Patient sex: F
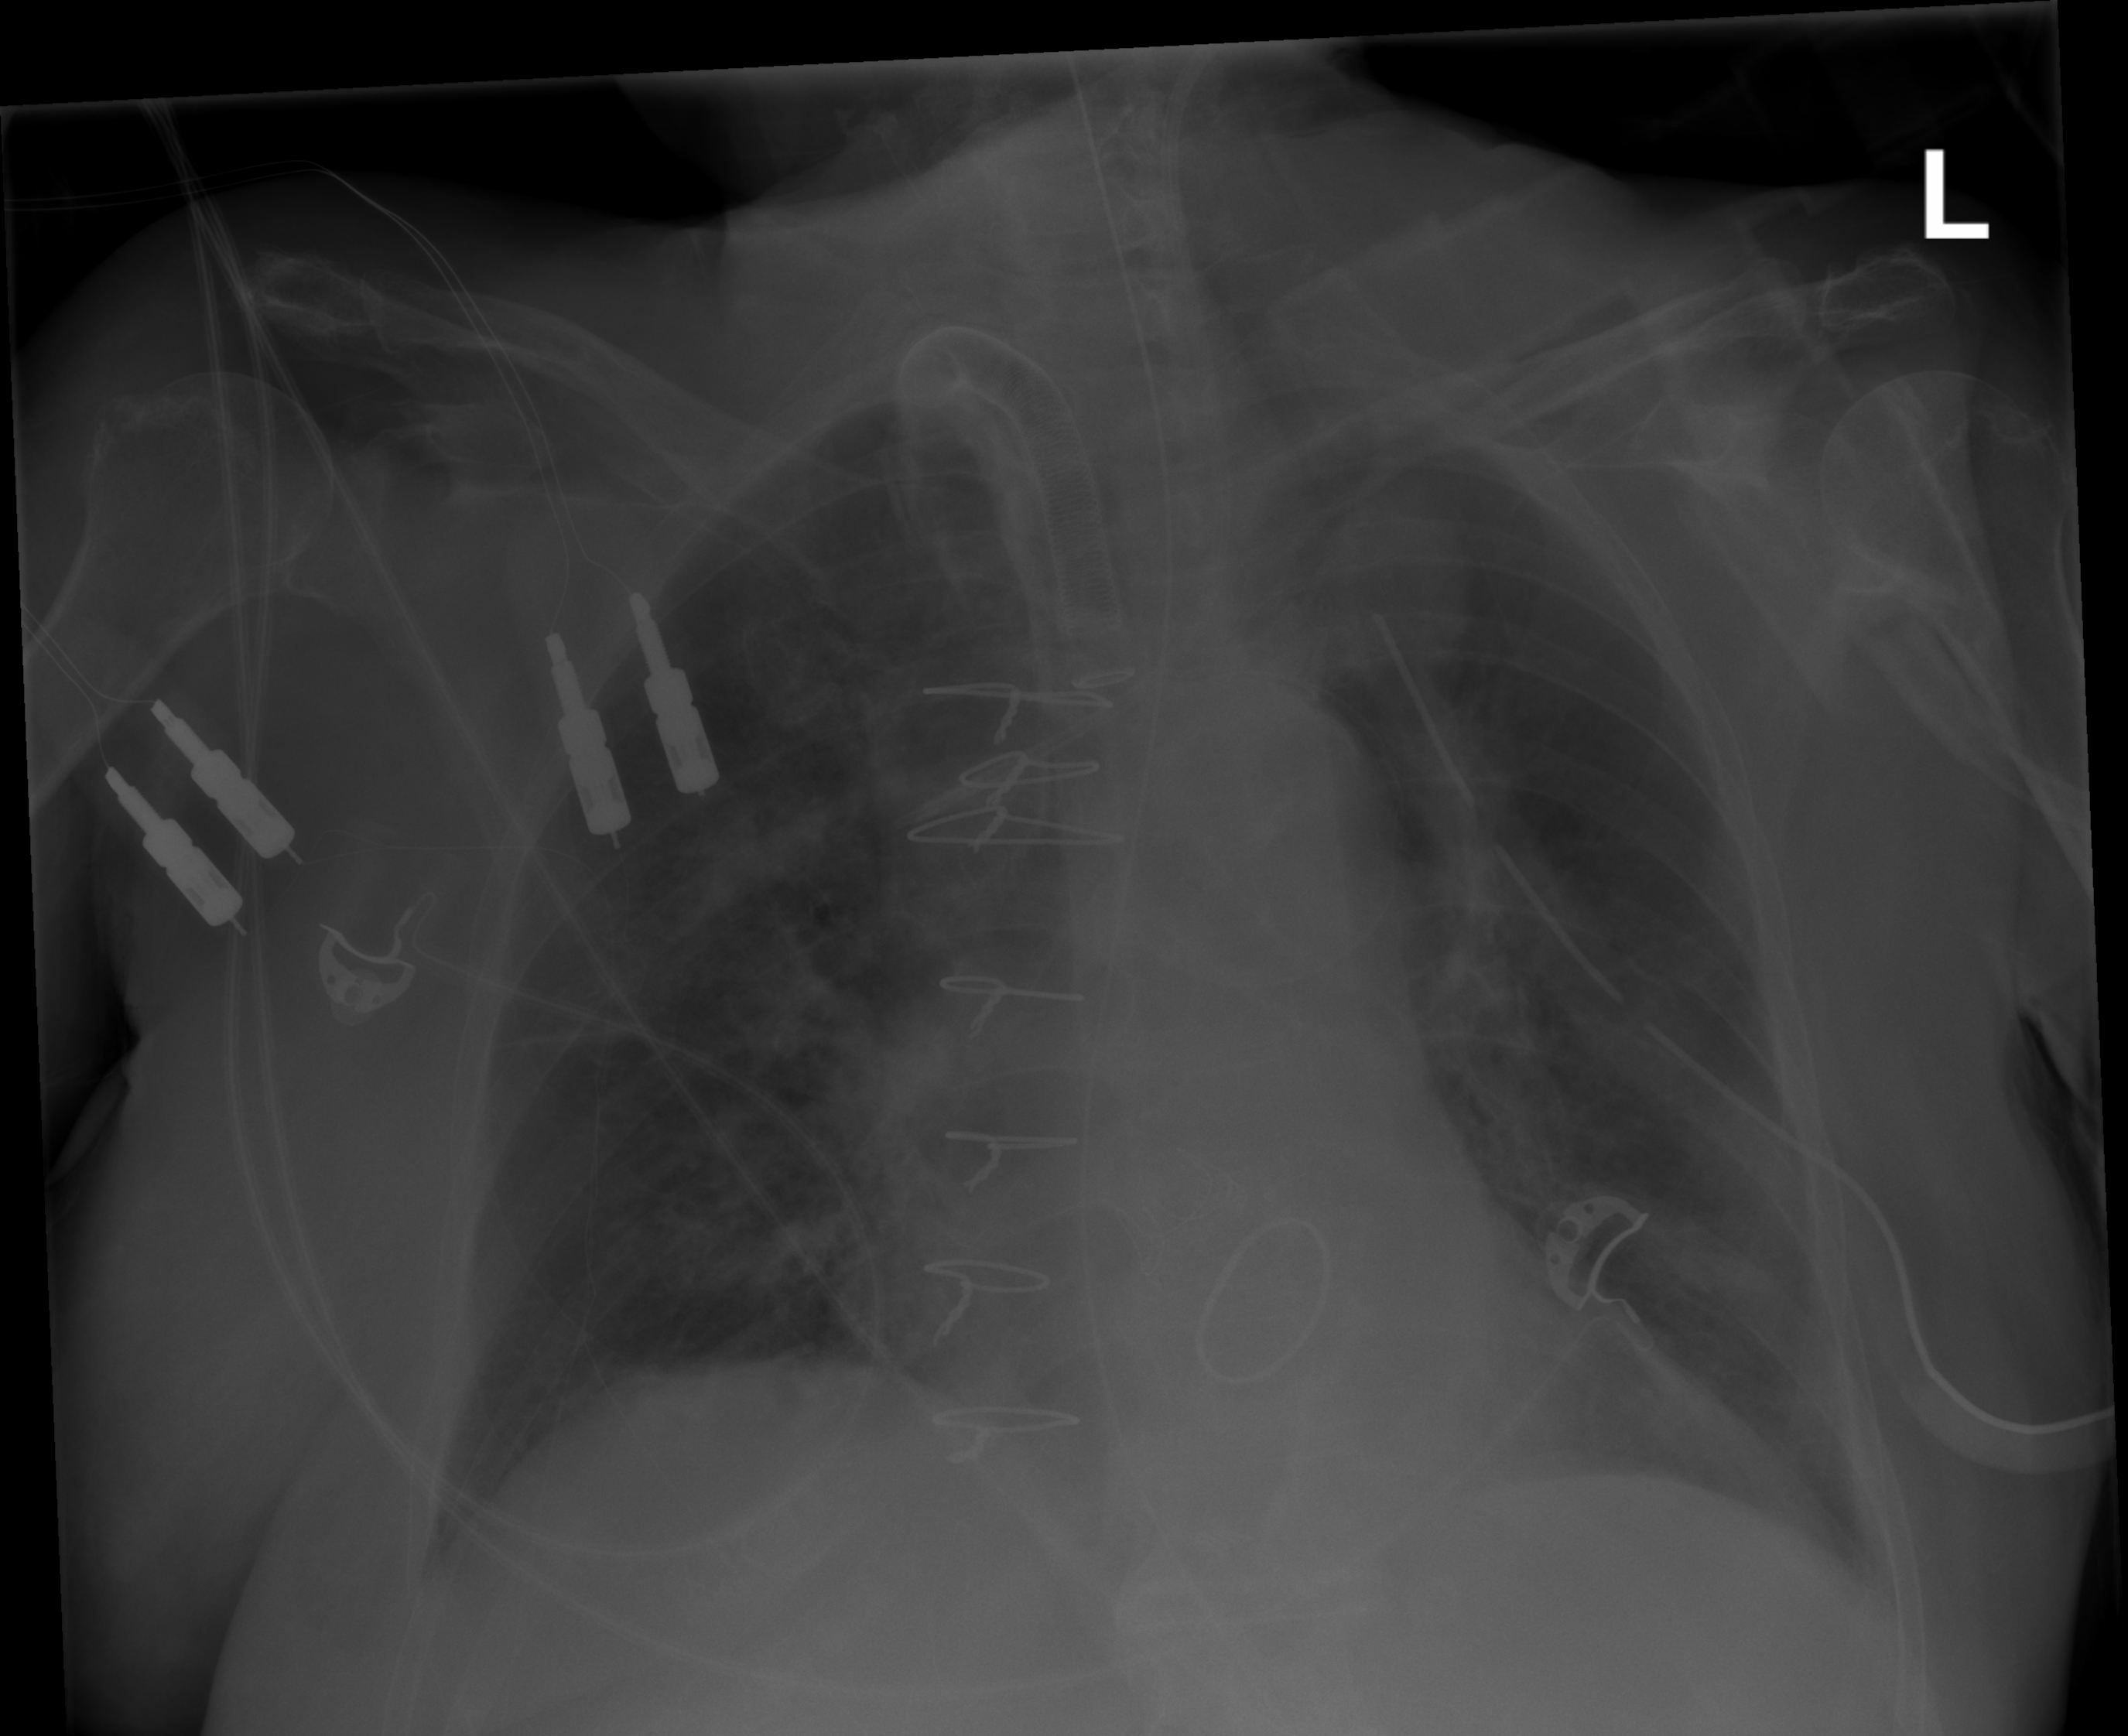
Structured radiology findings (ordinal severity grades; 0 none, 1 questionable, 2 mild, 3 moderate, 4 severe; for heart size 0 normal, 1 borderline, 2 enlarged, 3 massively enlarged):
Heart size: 0
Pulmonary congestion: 2
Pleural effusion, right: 0
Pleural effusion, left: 0
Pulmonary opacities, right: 2
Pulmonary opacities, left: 2
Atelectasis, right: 0
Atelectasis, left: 2